Question: In my ASP.NET Web Application, the project structure is shown by the following image:

The Web.config of the Site has form authentication:
'''
<authentication mode="Forms">
<forms loginUrl="~/Login.aspx" timeout="2880" />
</authentication>
'''
And the Web.config of the Pages folder has:
'''
<?xml version="1.0"?>
<configuration>
<system.web>
<authorization>
<allow roles="Admin"/>
<deny users="*"/>
</authorization>
</system.web>
'''
I have an User admin with role Admin. After successful Login I am trying to redirect the user in Home.aspx resides in the Pages folder as:
'''
protected void EMSLogin_Authenticate(object sender, AuthenticateEventArgs e) {
TextBox UserNameTextBox = EMSLogin.FindControl("UserName") as TextBox;
TextBox PasswordTextBox = EMSLogin.FindControl("Password") as TextBox;
if (Membership.ValidateUser(UserNameTextBox.Text, PasswordTextBox.Text)) {
Response.Redirect("~/Pages/Home.aspx");
}
}
'''
But it is not working. It is again redirecting to the Login page i.e., Login.aspx with the URL: 'localhost:3695/Login.aspx?ReturnUrl=%2fPages%2fHome.aspx'.
How can I achieve this? Any information will be very helpful.
Regards.
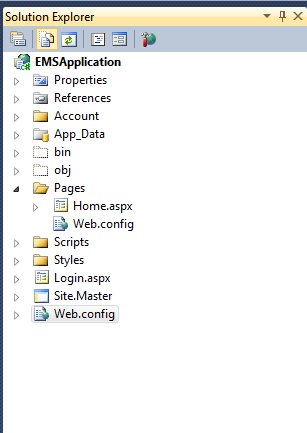
Answer: 'Membership.ValidateUser' only validates the username and password against the membership provider. It doesn't emit the authentication cookie.
If you want to do this you need to use the <URL> method before redirecting:
'''
if (Membership.ValidateUser(UserNameTextBox.Text, PasswordTextBox.Text))
{
FormsAuthentication.SetAuthCookie(UserNameTextBox.Text, false);
Response.Redirect("~/Pages/Home.aspx");
}
'''
or if in your web.config you set:
'''
<authentication mode="Forms">
<forms loginUrl="~/Login.aspx" defaultUrl="~/Pages/Home.aspx" timeout="2880" />
</authentication>
'''
you could also use the <URL> method which will emit the authentication cookie and redirect you to the default page:
'''
if (Membership.ValidateUser(UserNameTextBox.Text, PasswordTextBox.Text))
{
FormsAuthentication.RedirectFromLoginPage(UserNameTextBox.Text, false);
}
'''